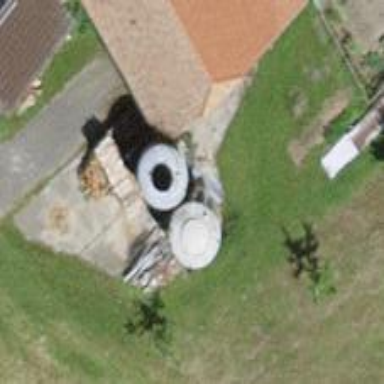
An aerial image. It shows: Silo.